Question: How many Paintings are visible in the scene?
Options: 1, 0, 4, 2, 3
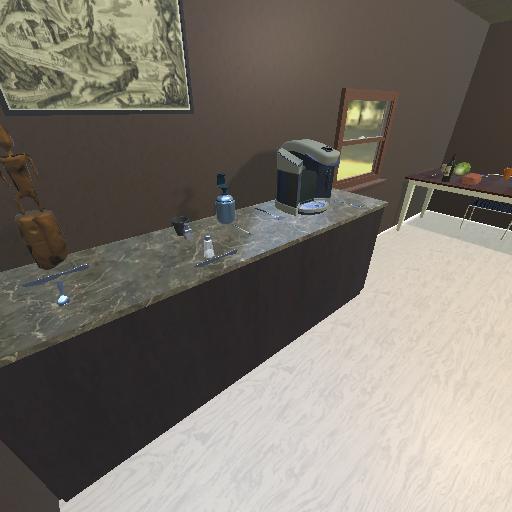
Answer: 1